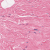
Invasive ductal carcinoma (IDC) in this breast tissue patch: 0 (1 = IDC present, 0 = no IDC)